Question: Thanks to codeSpy, I have this: <URL>
What I can't figure out is how to change the blue line as I change pages. For example, if I'm on page 2, I want the blue line to be under the 2 instead of the 1. When I'm on page 2-4, the line goes back to the 1. Sorry I'm awful at explaining this so here's a picture.

HTML:
'''
<header>
<ul>
<li><a href="1.html" id="current">1</a></li>
<li><a href="2.html">2</a></li>
<li><a href="3.html">3</a></li>
<li><a href="4.html">4</a></li>
<span></span>
</ul>
</header>
'''
CSS:
'''
body {
font-family: sans-serif;
}
ul {
padding: 0;
position: absolute;
left: 50%;
width: 500px;
margin: 0 0 0 -250px;
list-style-type: none;
}
ul:hover > span {
background: #d0332b;
}
ul { margin-top: 50px;}
ul li {
font-weight: bold;
width: 25%;
float: left;
padding: 7px 0;
text-align: center;
cursor: pointer;
}
ul li:hover {
color: #d0332b;
}
ul li:nth-child(2):hover ~ span {
left: 25%;
}
ul li:nth-child(3):hover ~ span {
left: 50%;
}
ul li:nth-child(4):hover ~ span {
left: 75%;
}
span {
position: absolute;
bottom: -42px;
display: block;
width: 25%;
height: 7px;
background: #00b6ff;
}
ul li, span {
-webkit-transition: all 0.2s ease;
-moz-transition: all 0.2s ease;
-o-transition: all 0.2s ease;
transition: all 0.2s ease;
position: relative;
}
a {
text-decoration: none;
color: #232323;
}
a:hover {
display: block;
color: #d0332b;
}
'''
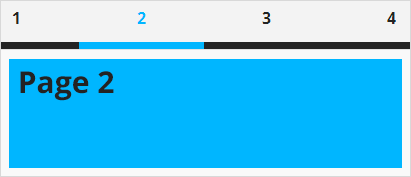
Answer: Interesting CSS, not seen that done before.
If you add a hover state for the first link too:
'''
ul li:nth-child(1):hover ~ span {
left: 0%;
}
'''
and add an "active" class for the current tab, then it works quite nicely. The "inactive" class names are required so that the '.active' style doesn't override the ':hover' styles.
'''
<header>
<ul>
<li class="inactive"><a href="1.html" id="current">1</a></li>
<li class="active"><a href="2.html">2</a></li>
<li class="inactive"><a href="3.html">3</a></li>
<li class="inactive"><a href="4.html">4</a></li>
<span></span>
</ul>
</header>
ul li.active:nth-child(1) ~ span,
ul li.inactive:nth-child(1):hover ~ span {
left: 0%;
}
ul li.active:nth-child(2) ~ span,
ul li.inactive:nth-child(2):hover ~ span {
left: 25%;
}
ul li.active:nth-child(3) ~ span,
ul li.inactive:nth-child(3):hover ~ span {
left: 50%;
}
ul li.active:nth-child(4) ~ span,
ul li.inactive:nth-child(4):hover ~ span {
left: 75%;
}
'''
<URL>